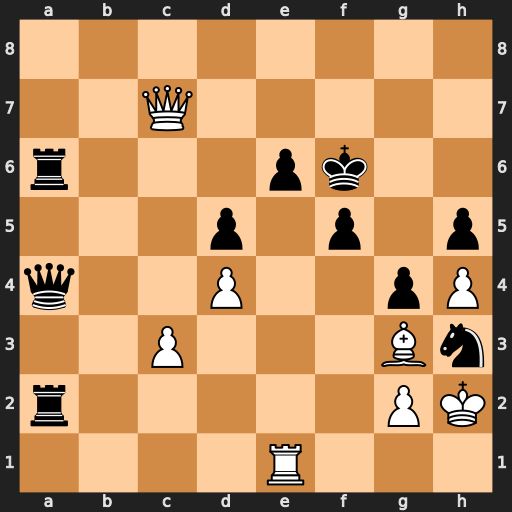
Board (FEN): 8/2Q5/r3pk2/3p1p1p/q2P2pP/2P3Bn/r5PK/4R3
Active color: w
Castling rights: -
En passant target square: -
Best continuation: Be5+ Kg6 Qg7#